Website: bh-photo
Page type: address-validator
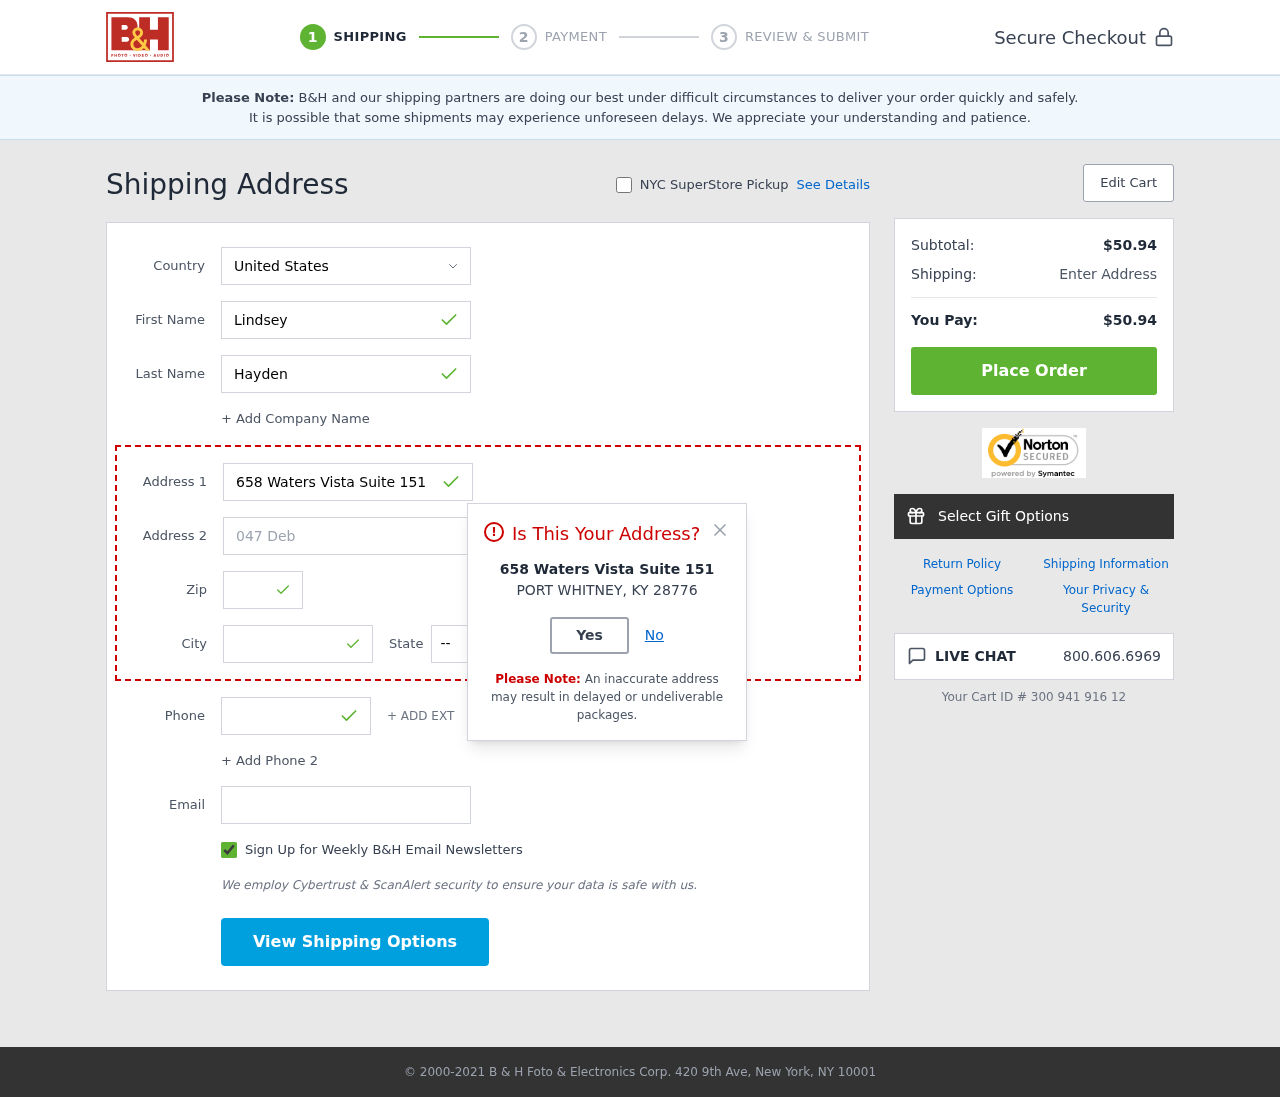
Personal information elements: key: PII_CITY
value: Port Whitney
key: PII_COUNTRY
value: United States
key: PII_EMAIL
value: lhayden@yahoo.com
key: PII_FIRSTNAME
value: Lindsey
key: PII_LASTNAME
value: Hayden
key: PII_PHONE
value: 3549295537
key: PII_POSTCODE
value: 28776
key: PII_STATE_ABBR
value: KY
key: PII_STREET
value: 658 Waters Vista Suite 151
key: PII_STREET2
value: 047 Deborah Ferry
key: PII_CITY_MODAL
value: PORT WHITNEY
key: PII_POSTCODE_FULL
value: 28776
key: PII_POSTCODE_NUMERIC
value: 28776
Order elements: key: ORDER_SUBTOTAL
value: $50.94
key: ORDER_TOTAL
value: $50.94
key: ORDER_ID
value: Your Cart ID # 300 941 916 12